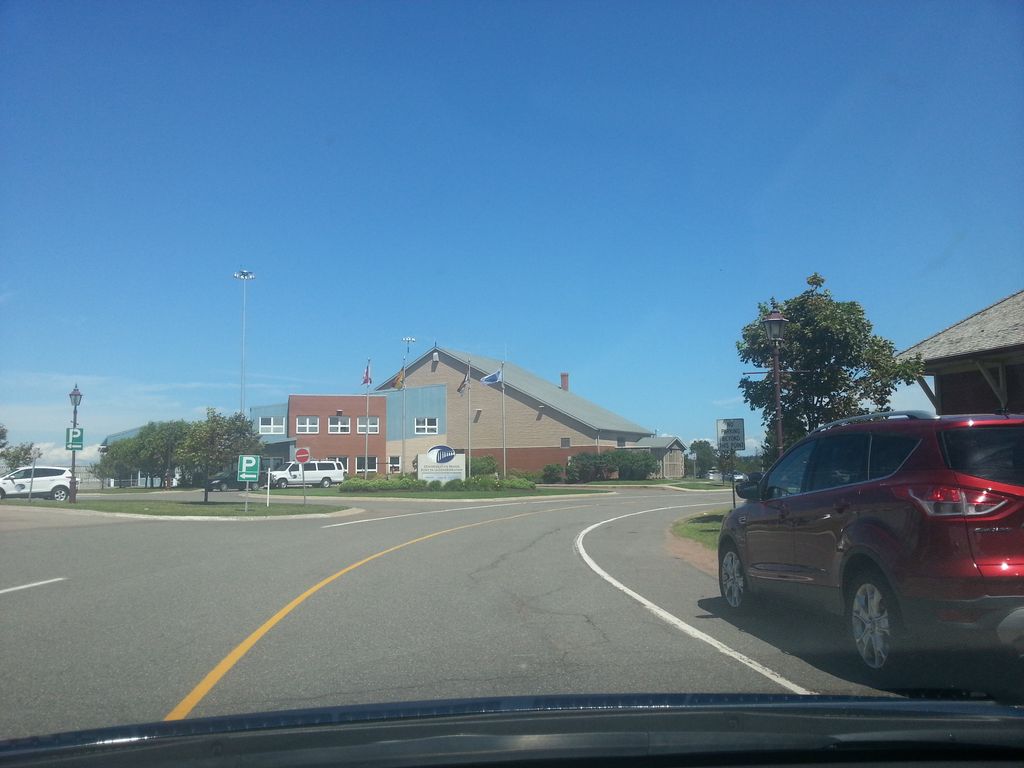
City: charlottetown